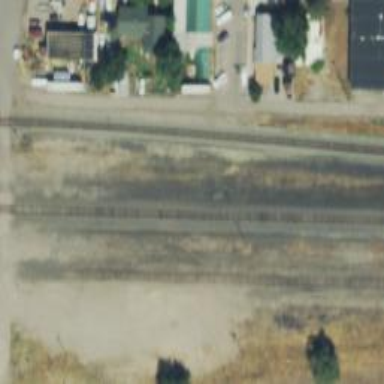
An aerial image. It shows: Railway siding for service.